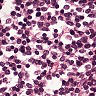
Metastatic tissue present: no